Interaction volume radius: 10 \u00c5
Interaction volume height: 45 \u00c5
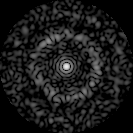
Disorder parameter: 0.8349